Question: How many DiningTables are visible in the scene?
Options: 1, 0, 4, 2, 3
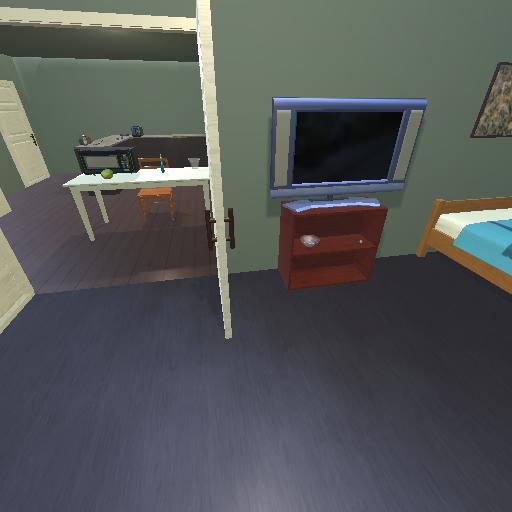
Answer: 1